Question: I'm using the Action Bar for the top of my screen and have buttons there. i'd like an additional sequence of butons at the bottom, but there's too many controls for it to fit in the Action Bar, so I'm creating a Custom View and layout. I'm trying to match the color scheme of hte Action Bar, but I can't figure out what the default Android.R.Color is for the Action Bar.
I've set the custom view's layout as shown. There doesn't seem to be a built in color for light_gray, or anything indicating a menu or action bar default color.
'''
<?xml version="1.0" encoding="utf-8"?>
<shape xmlns:android="http://schemas.android.com/apk/res/android" android:shape="rectangle" >
<solid android:color="@android:color/darker_gray" />
<stroke android:width="1dip" android:color="#333333"/>
</shape>
'''

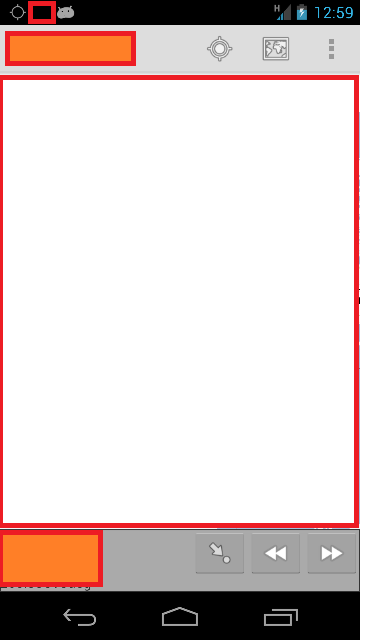
Answer: you can inspect all the styles by looking at 'styles.xml' in your android SDK platforms folder. e.g.,
'<your-sdk-dir>/platforms/android-16/data/res/values/styles.xml'
looking at API level 16, this is what i see,
'''
<style name="Widget.ActionBar">
<item name="android:background">@android:drawable/action_bar_background</item>
...
'''
if that resource is not public, your best bet is to set the action bar background and your footer background to something you define. you do this by creating a theme in your 'styles.xml' and overriding the action bar style,
'''
<style name="Theme" parent="@android:style/Theme.Holo.Light">
<item name="android:actionBarStyle">@style/ActionBar</item>
</style>
'''
now create the actual action bar style,
'''
<style name="ActionBar" parent="android:style/Widget.Holo.Light.ActionBar">
<item name="android:background">@drawable/my_background</item>
</style>
'''
now assign this style to your application,
'''
<application
...
android:theme="@style/Theme" >
...
'''